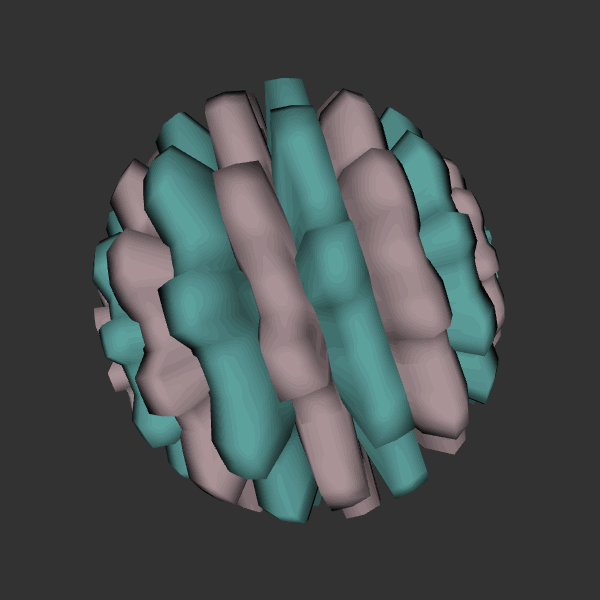
Background: dark